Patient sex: M
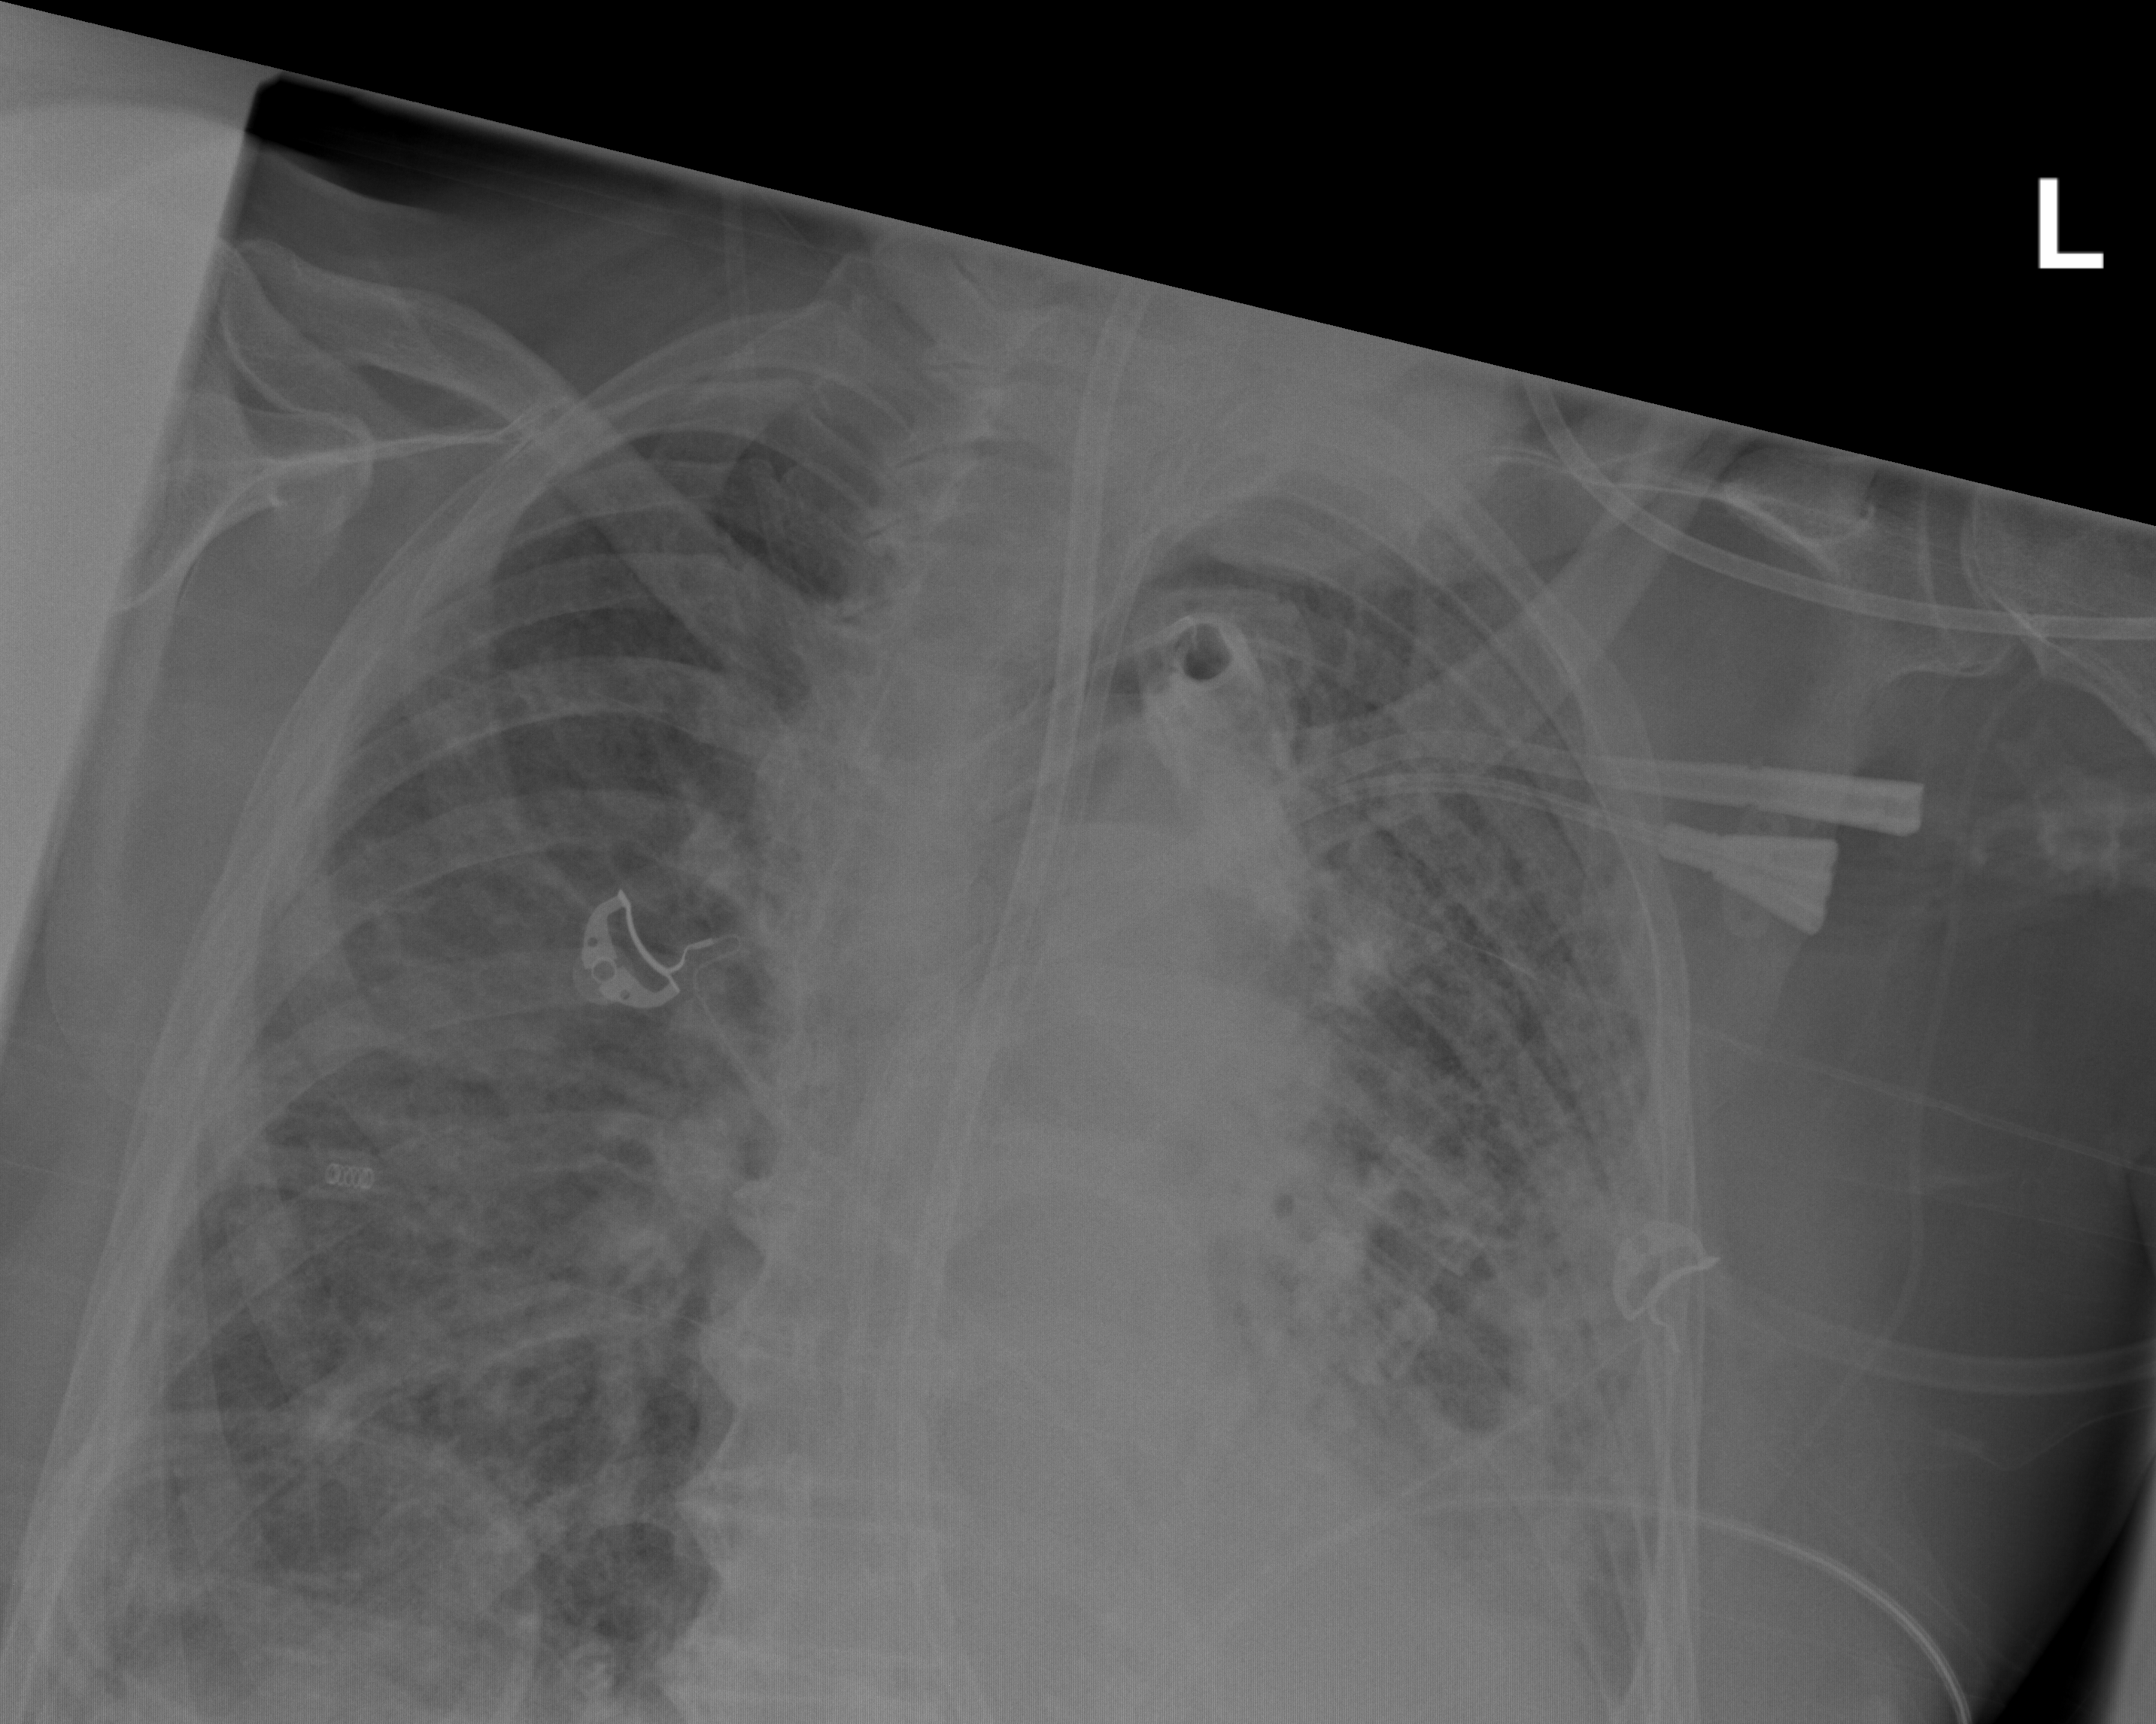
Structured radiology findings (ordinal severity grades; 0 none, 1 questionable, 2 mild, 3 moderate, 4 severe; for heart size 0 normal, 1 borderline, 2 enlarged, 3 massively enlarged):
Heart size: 2
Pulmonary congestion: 2
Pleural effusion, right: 2
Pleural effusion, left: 2
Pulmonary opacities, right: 2
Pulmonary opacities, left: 3
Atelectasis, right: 2
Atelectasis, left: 2